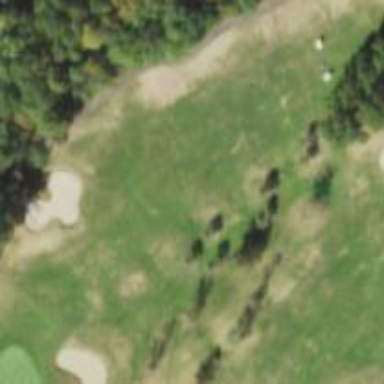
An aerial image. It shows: Grassy area designated as golf fairway.